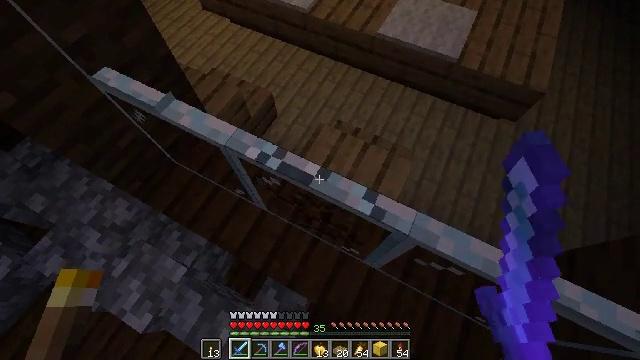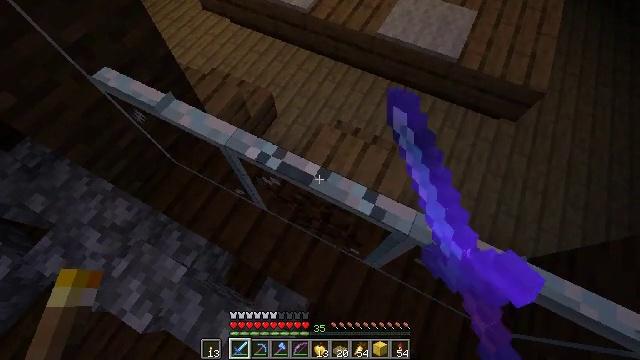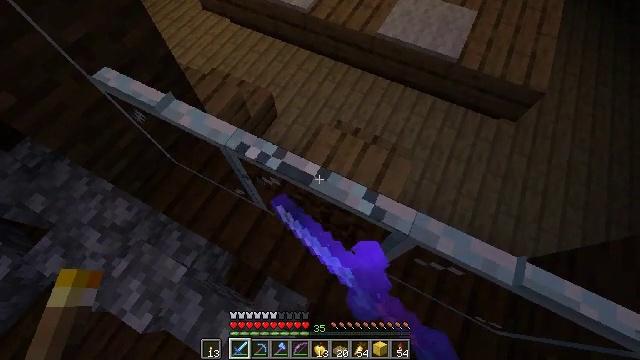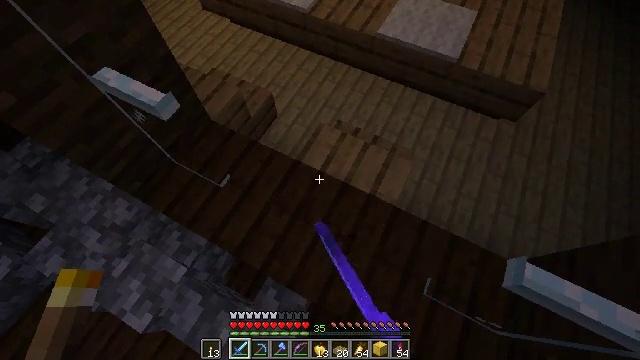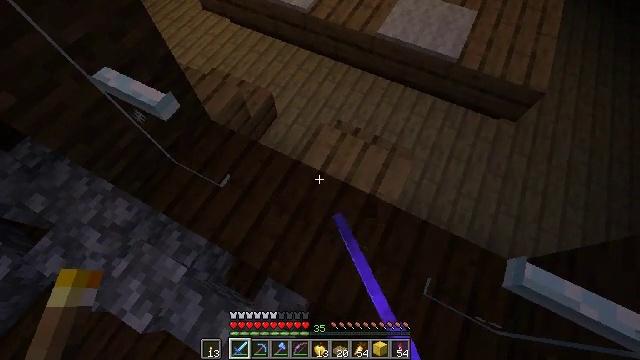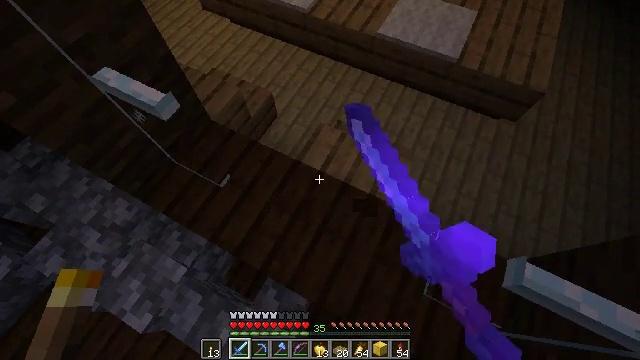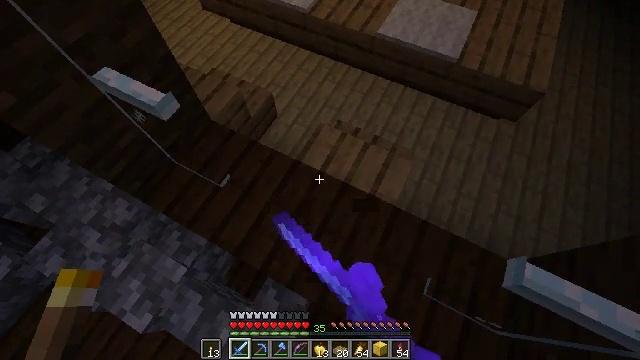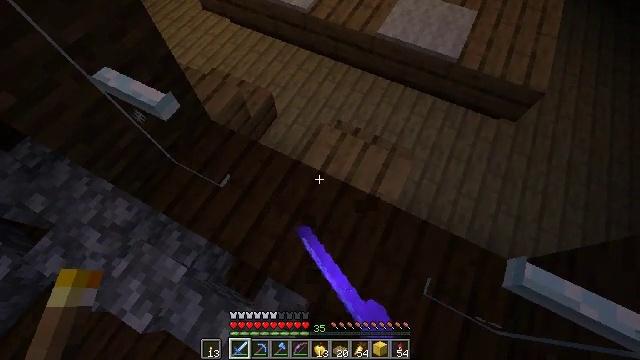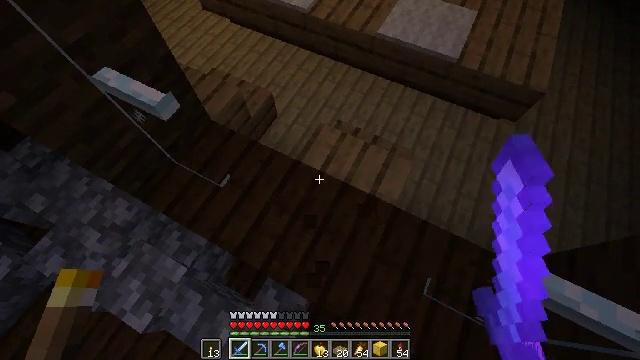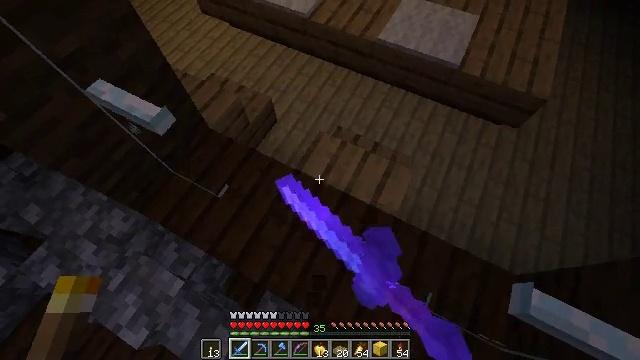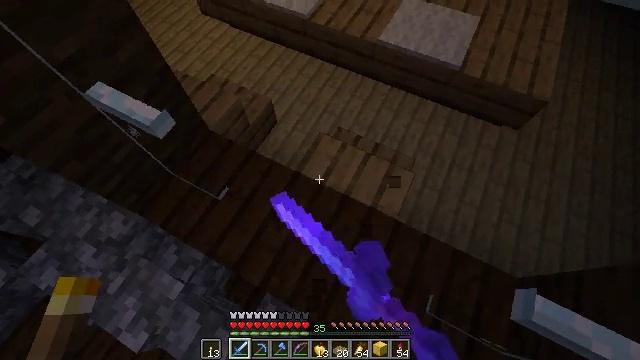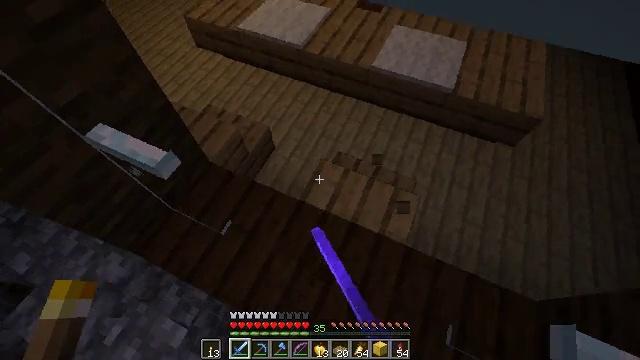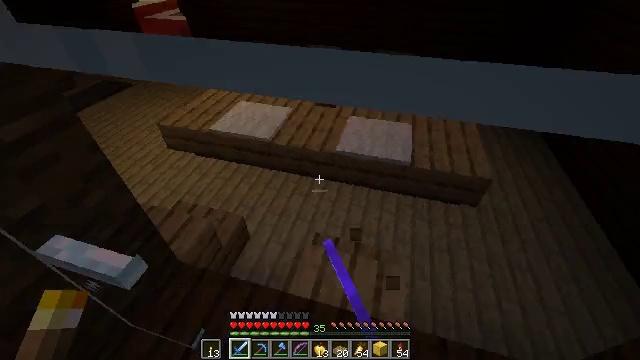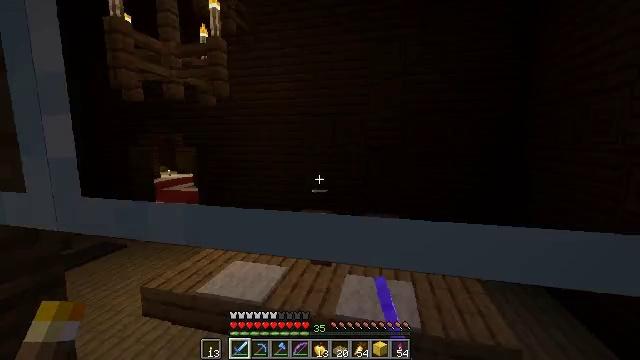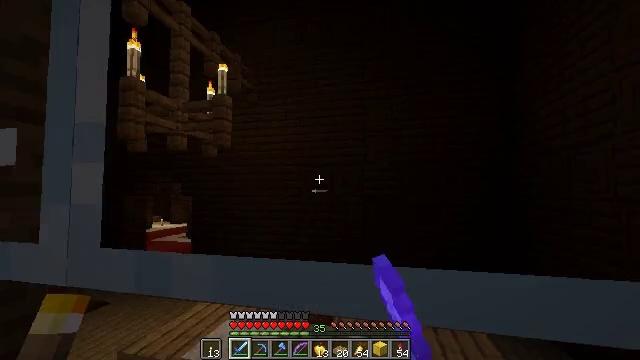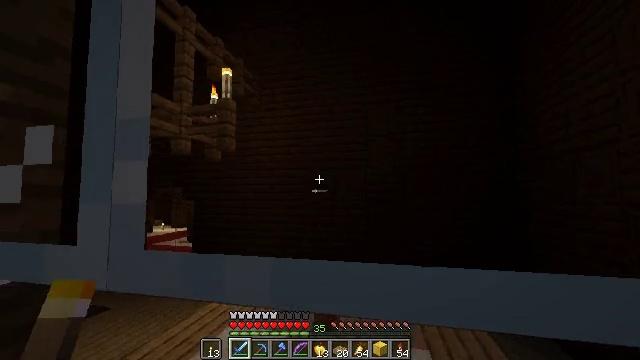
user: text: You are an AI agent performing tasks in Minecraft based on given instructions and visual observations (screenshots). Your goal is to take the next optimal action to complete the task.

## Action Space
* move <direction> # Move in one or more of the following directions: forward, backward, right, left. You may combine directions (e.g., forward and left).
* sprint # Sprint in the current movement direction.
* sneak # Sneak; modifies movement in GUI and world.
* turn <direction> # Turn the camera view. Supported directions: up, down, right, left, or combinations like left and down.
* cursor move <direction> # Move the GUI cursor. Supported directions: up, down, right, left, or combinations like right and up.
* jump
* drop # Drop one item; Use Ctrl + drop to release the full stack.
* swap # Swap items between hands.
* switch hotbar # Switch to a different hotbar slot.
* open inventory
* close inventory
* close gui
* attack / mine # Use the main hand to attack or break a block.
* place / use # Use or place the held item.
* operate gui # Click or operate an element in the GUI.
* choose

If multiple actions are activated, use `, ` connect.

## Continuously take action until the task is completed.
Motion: motion action
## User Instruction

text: Shatter the glass pane with a tool.
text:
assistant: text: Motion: attack / mine
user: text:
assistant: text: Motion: attack / mine
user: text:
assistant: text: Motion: attack / mine
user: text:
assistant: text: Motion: attack / mine
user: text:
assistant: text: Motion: attack / mine
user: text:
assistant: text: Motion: attack / mine
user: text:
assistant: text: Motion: attack / mine
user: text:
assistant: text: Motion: attack / mine
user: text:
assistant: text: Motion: move forward, attack / mine
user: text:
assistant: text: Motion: move forward, attack / mine
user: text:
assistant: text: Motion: move forward, turn right and up, attack / mine
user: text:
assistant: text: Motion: move forward, turn right and up, attack / mine
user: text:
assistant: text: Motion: move forward, turn right and up, attack / mine
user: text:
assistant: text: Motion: move forward, turn up, attack / mine
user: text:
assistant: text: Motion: attack / mine
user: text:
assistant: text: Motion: turn up, attack / mine
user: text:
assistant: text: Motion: turn right and up, attack / mine
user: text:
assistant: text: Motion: turn up, attack / mine
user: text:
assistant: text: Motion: attack / mine
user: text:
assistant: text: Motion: attack / mine
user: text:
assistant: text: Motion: attack / mine
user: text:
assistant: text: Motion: attack / mine
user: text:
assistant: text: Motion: attack / mine
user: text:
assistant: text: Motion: attack / mine
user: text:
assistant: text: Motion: turn down, attack / mine
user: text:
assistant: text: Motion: attack / mine
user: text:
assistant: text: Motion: attack / mine